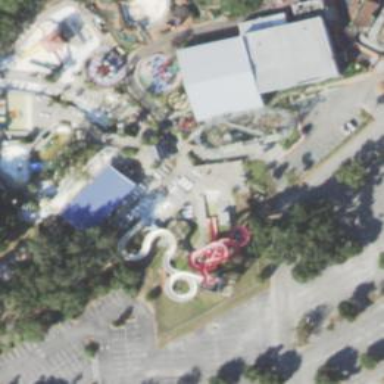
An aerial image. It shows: Water slide attraction.